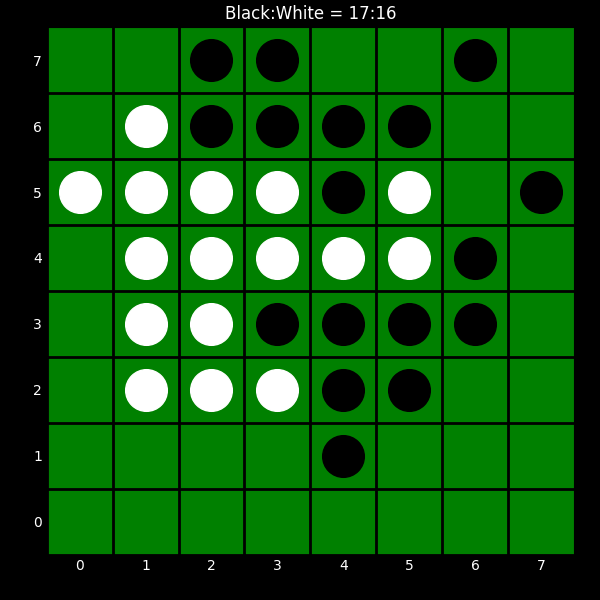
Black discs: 17
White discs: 16